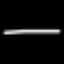
Label: line